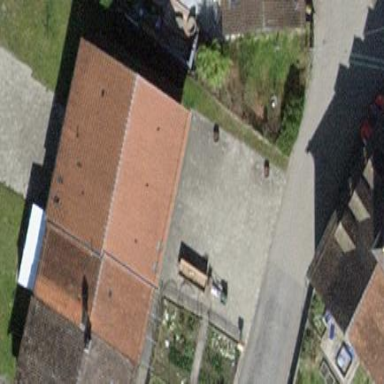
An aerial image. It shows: Building with tile roof.